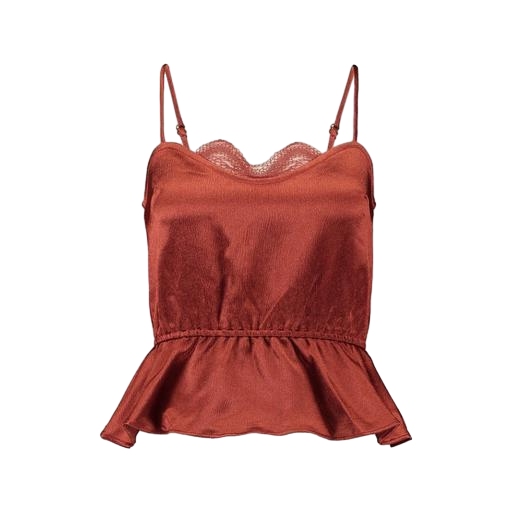
multicolor vila brown lace detail cami, red pucker lace notch cami, orange peplum cami, white background